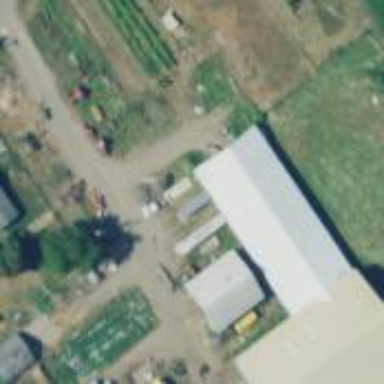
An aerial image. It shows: Farmyard area.